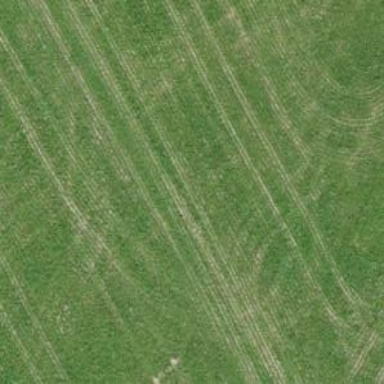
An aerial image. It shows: Grass path.